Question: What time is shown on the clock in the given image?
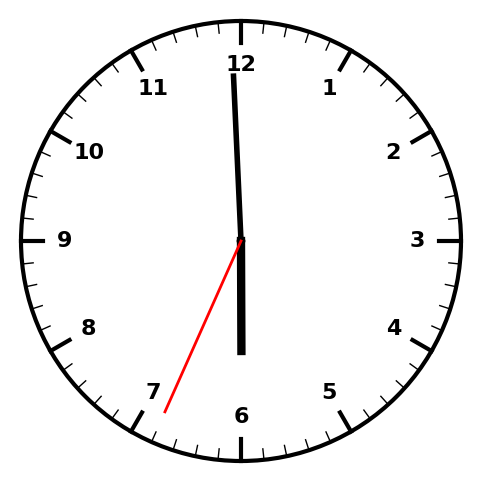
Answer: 05:59:34